Interaction volume radius: 5 \u00c5
Interaction volume height: 45 \u00c5
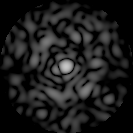
Disorder parameter: 0.8436